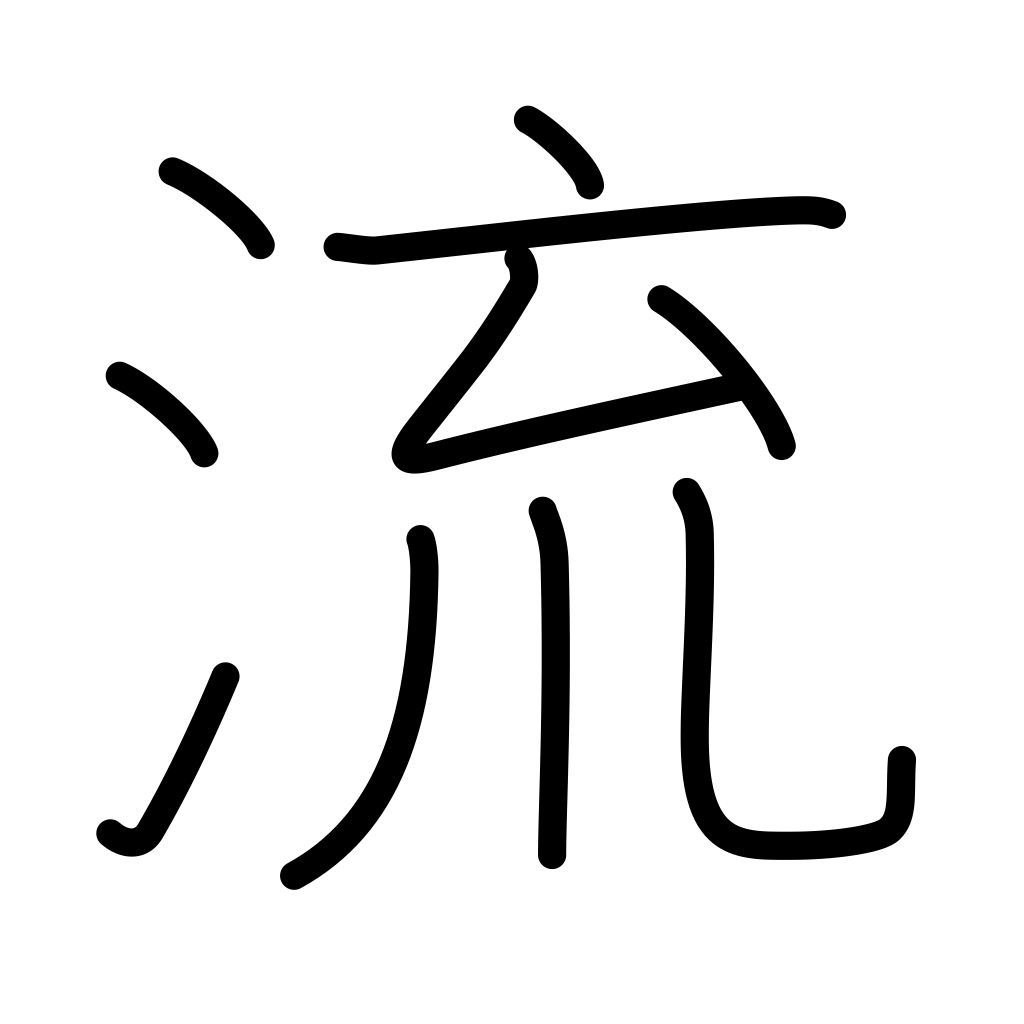
Meaning: current, a sink, flow, forfeit